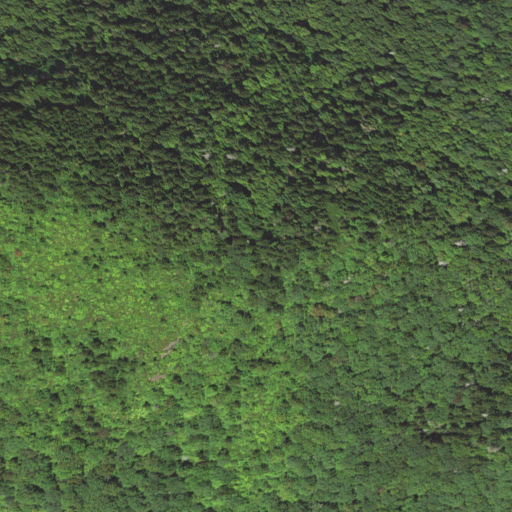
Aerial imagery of ridge(s) in North Carolina named Middle Ridge Bald containing mixed forest and evergreen forest